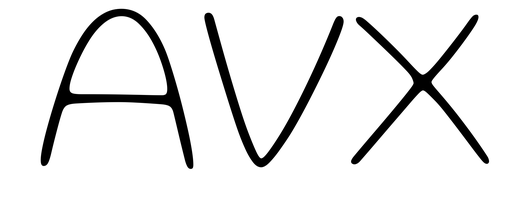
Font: Gluten_Thin